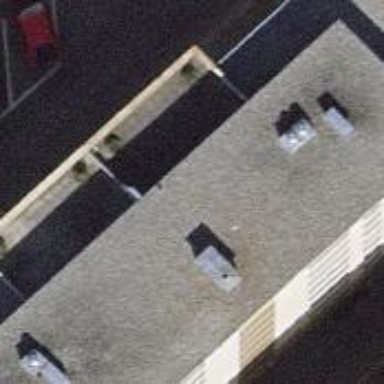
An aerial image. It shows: Cafe.